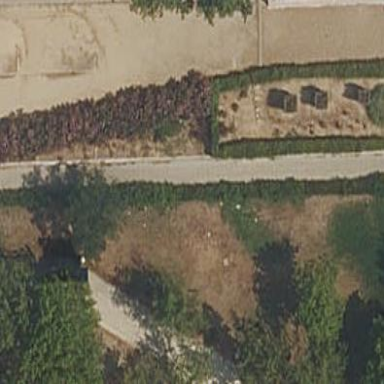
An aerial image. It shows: Garden area designated for leisure land.